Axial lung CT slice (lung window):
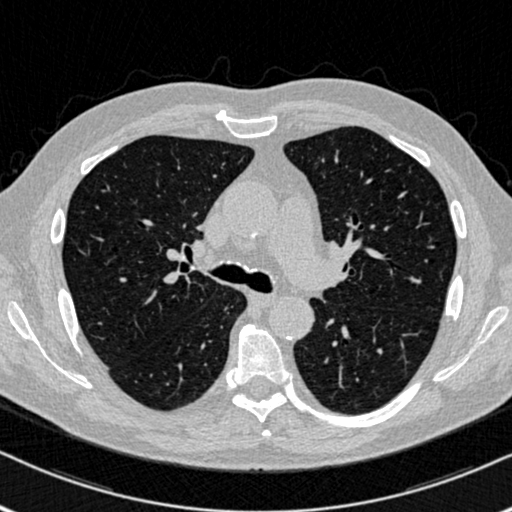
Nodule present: no